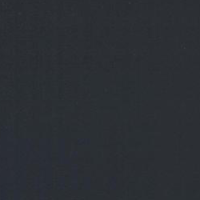
EUNIS habitat code: 14
Species observed at this site:
Lysimachia vulgaris